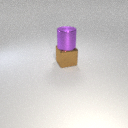
large brown metal cube below large purple metal cylinder